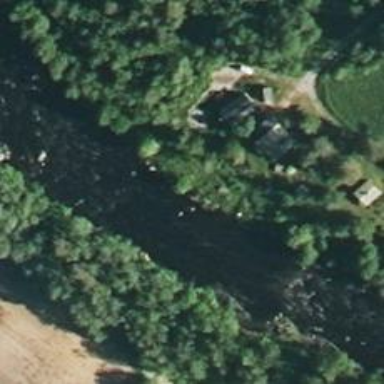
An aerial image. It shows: River with whitewater rapids.